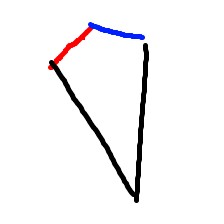
Shape: kite